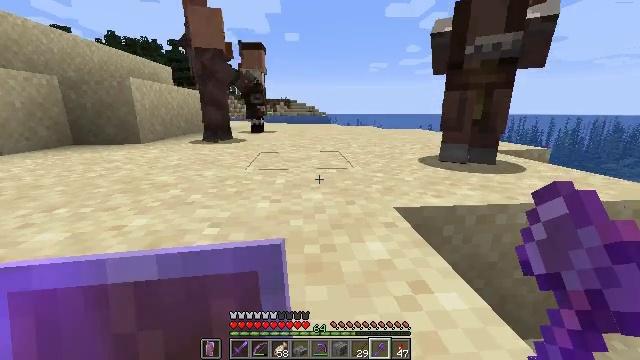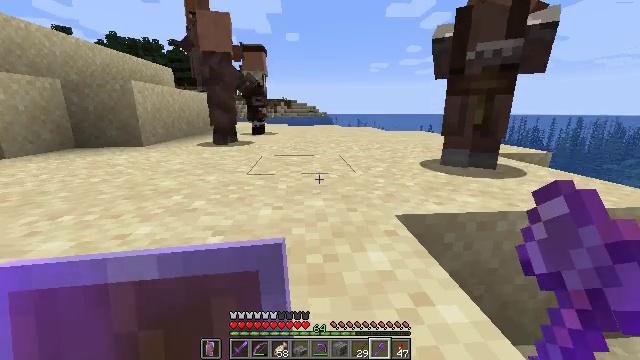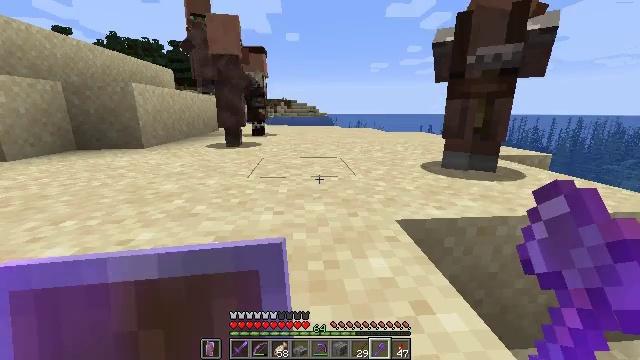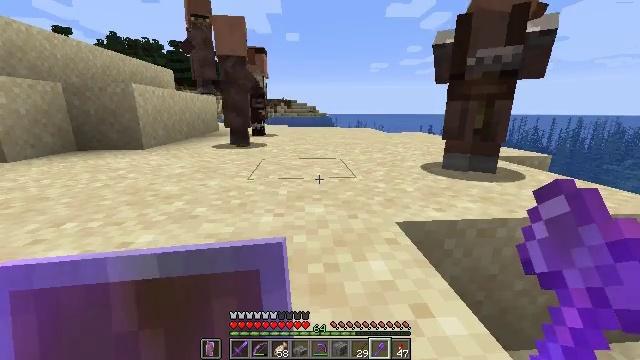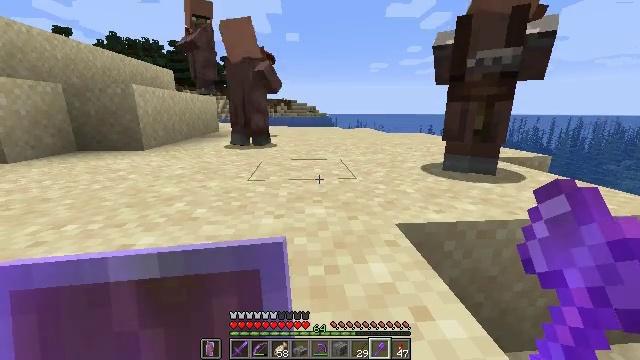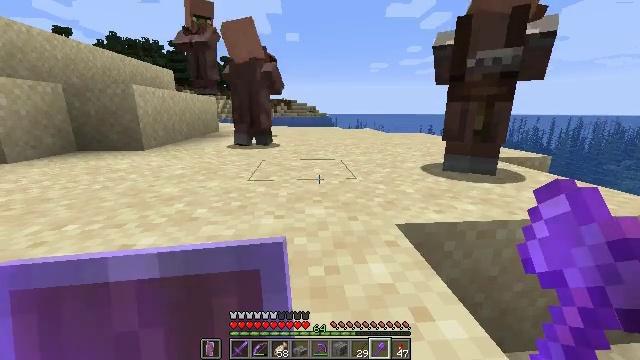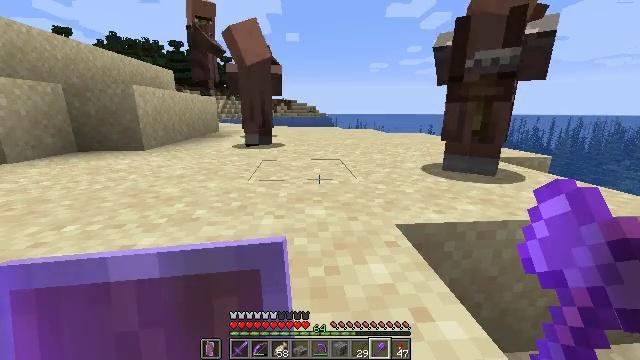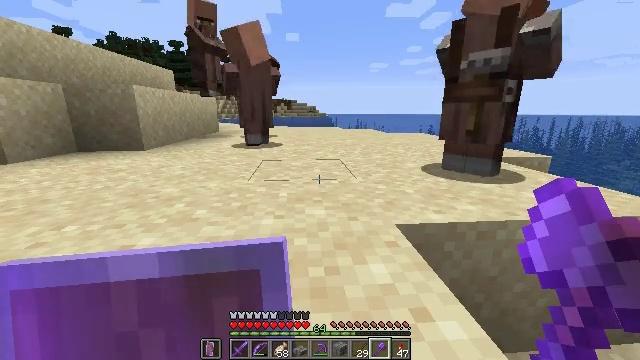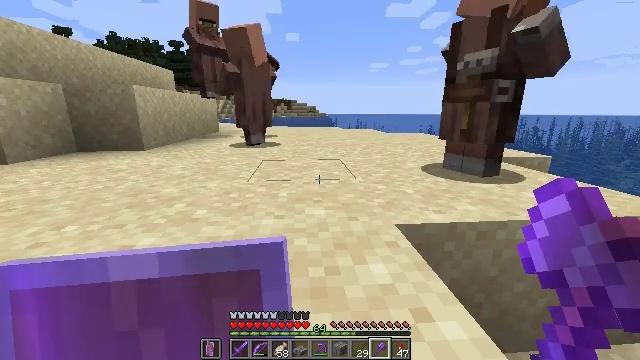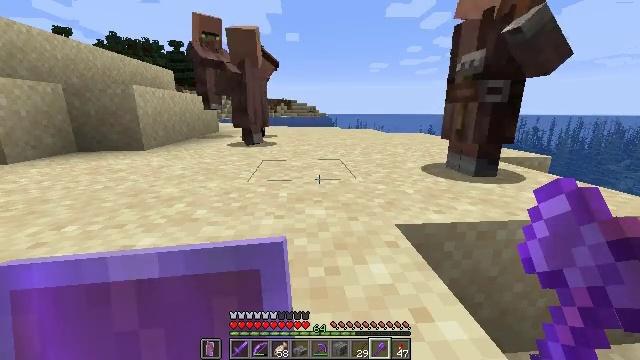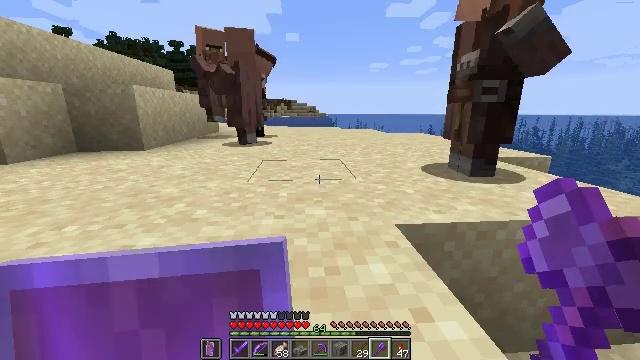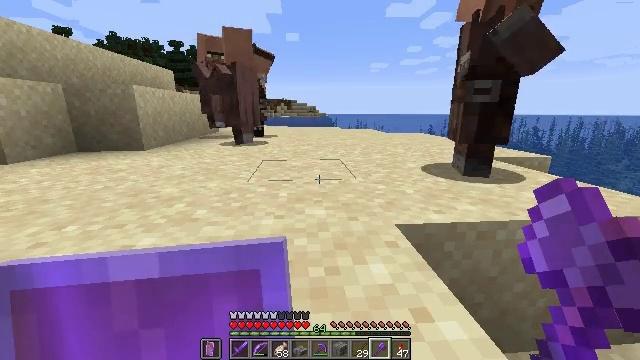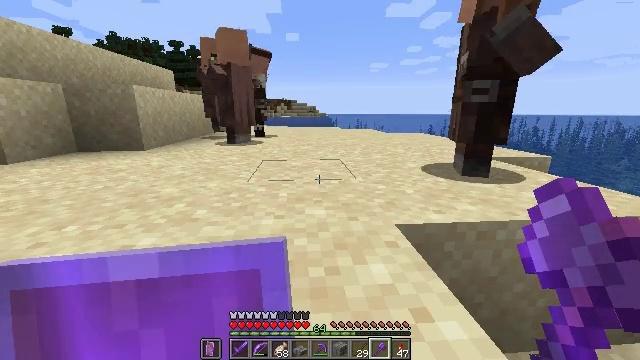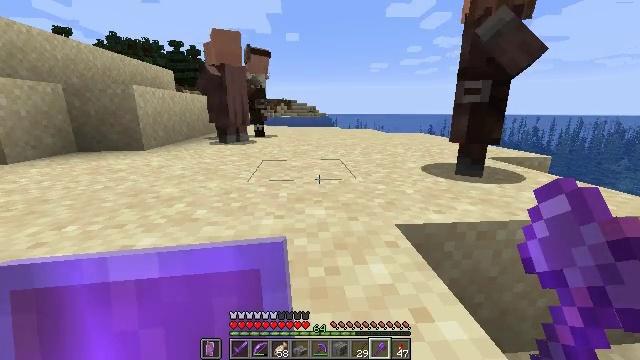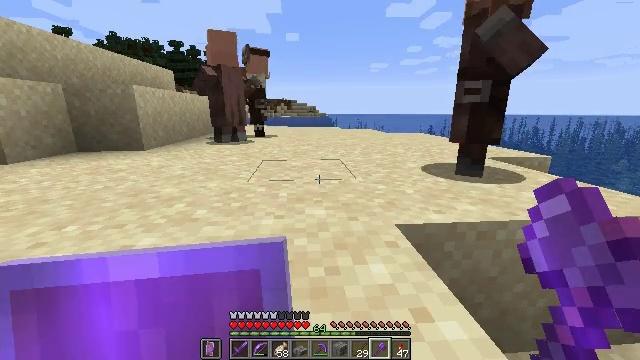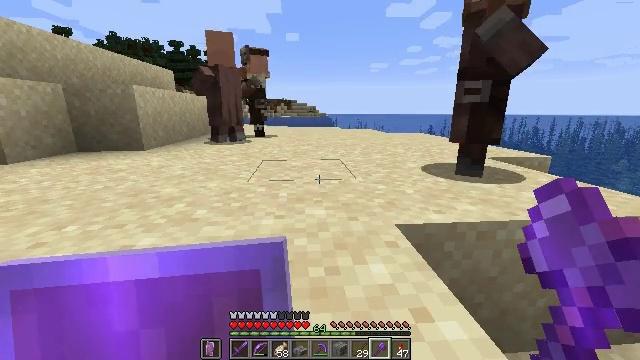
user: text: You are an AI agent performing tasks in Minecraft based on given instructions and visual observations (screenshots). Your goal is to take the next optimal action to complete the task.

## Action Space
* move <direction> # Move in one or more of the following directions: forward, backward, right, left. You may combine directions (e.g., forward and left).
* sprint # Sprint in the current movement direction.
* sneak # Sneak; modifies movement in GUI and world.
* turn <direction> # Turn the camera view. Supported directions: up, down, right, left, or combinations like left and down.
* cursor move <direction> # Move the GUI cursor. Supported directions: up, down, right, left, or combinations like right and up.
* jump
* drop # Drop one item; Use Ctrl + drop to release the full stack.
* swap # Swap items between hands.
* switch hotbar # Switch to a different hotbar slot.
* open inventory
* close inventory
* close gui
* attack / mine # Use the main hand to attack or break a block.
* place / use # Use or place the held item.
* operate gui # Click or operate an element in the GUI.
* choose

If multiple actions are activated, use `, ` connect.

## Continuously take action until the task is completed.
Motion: motion action
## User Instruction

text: Mine the blast furnace.
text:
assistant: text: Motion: no_op
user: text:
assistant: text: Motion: no_op
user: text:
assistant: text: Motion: no_op
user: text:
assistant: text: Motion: no_op
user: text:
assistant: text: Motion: no_op
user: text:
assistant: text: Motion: no_op
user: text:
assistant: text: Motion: no_op
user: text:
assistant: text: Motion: no_op
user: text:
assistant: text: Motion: no_op
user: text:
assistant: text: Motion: no_op
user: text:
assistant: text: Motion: no_op
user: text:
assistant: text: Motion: no_op
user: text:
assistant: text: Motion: no_op
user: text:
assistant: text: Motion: no_op
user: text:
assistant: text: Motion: no_op
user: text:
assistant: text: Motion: no_op
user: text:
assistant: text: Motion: move forward
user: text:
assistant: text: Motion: move forward
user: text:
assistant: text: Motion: move forward, jump
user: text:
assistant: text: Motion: move forward, jump
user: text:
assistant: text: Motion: move forward and move left, jump
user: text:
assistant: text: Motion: move forward and move left, jump
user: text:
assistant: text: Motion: move forward and move left
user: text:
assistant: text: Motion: move forward and move left
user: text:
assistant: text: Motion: move forward and move left
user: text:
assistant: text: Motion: move forward and move left
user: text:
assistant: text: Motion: move forward and move left
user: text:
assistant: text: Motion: move forward and move left
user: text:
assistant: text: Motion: move left
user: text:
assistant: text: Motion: no_op